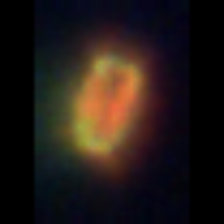
Taxon: Chaetoceros
Group: Diatoms